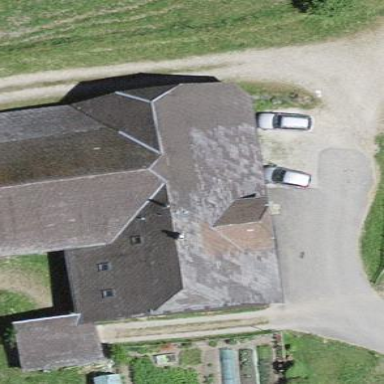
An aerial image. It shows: Farm building.